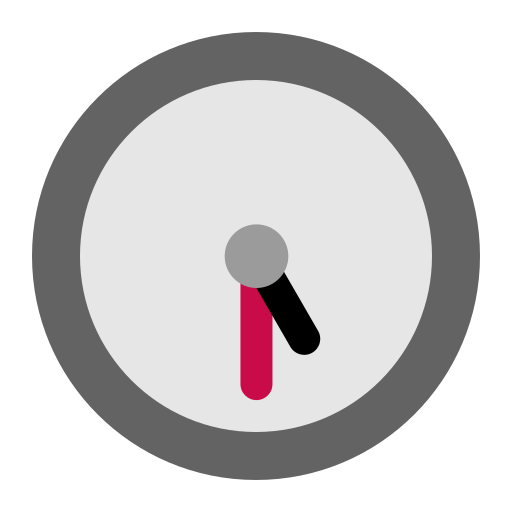
five thirty flat